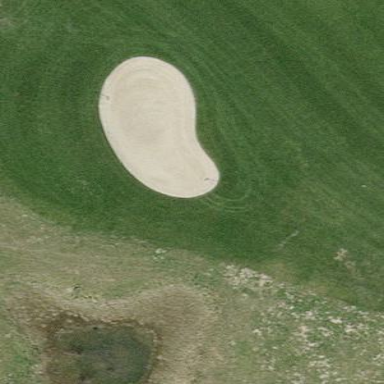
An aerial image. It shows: Sandy area is golf bunker.